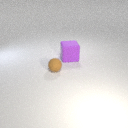
large purple rubber cube to the right of small brown rubber sphere